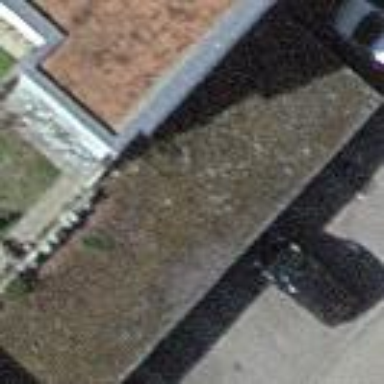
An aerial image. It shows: Garage building.